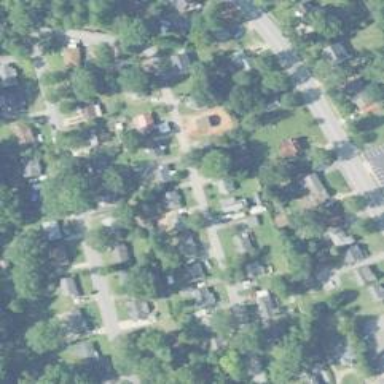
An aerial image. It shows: Residential area within neighborhood.